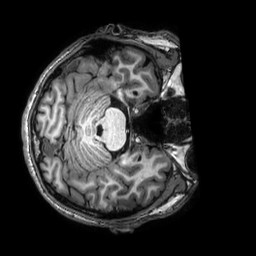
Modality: T1w
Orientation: axial
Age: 25
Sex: male
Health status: healthy
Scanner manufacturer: philips
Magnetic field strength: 3 T
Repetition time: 0.009 s
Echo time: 0.003996 s